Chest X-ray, AP view. Patient: 39 years old, sex M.
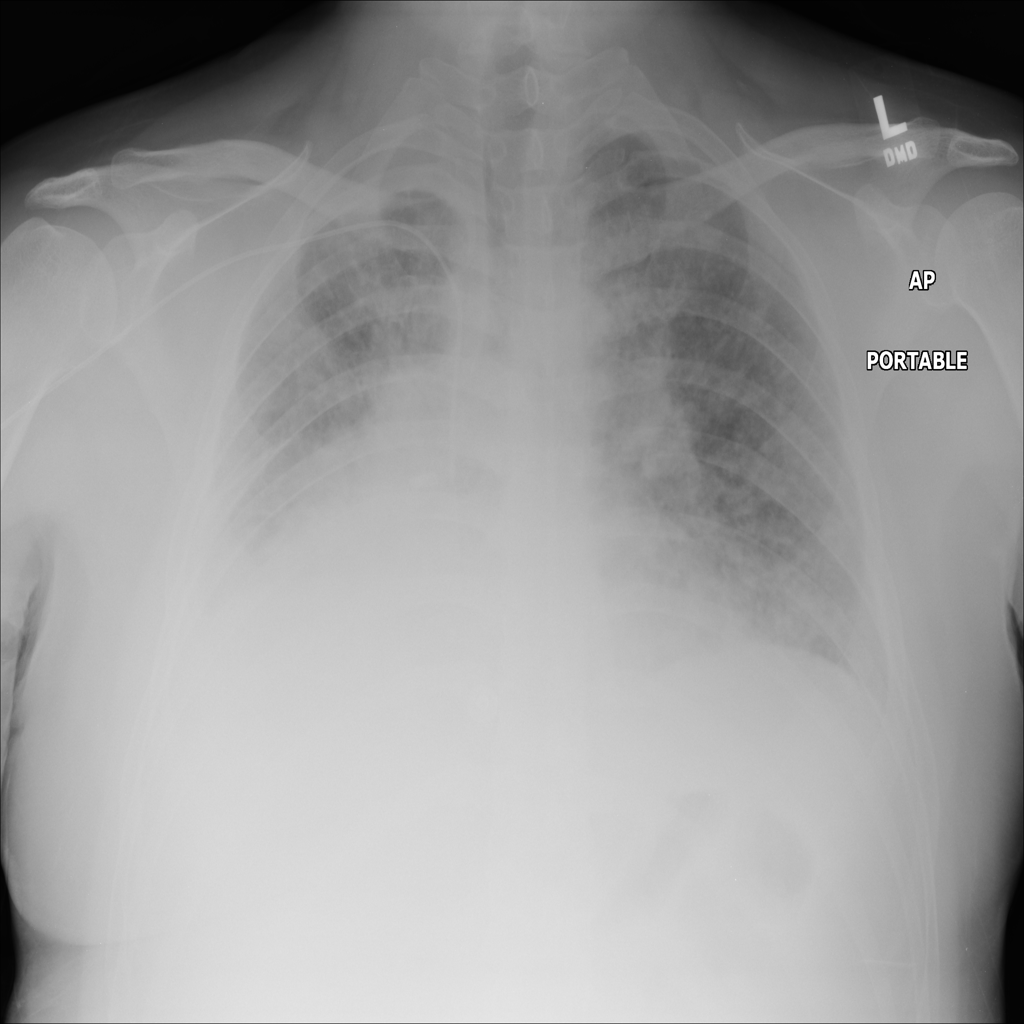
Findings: No Finding